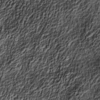
Label: not_dusty